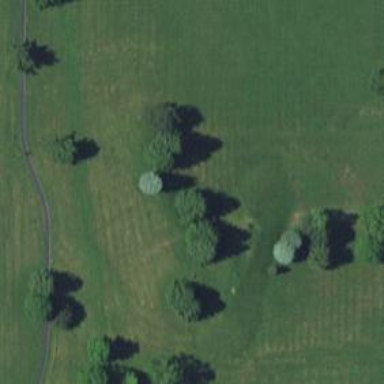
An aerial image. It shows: Disc golf tee.